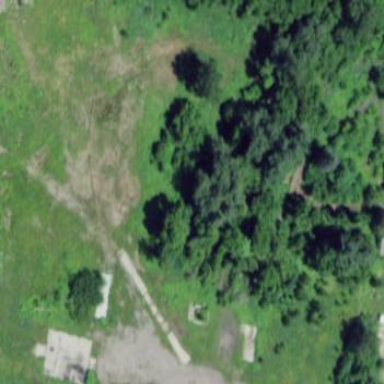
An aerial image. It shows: Brownfield site.